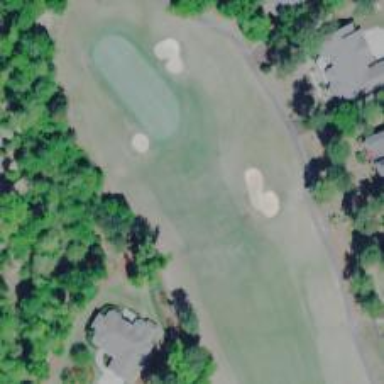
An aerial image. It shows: View of golf hole.